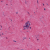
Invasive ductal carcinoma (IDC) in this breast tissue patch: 0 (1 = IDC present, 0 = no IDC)